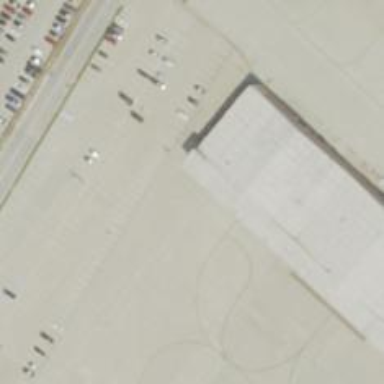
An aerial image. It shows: View of taxiway at the airport.